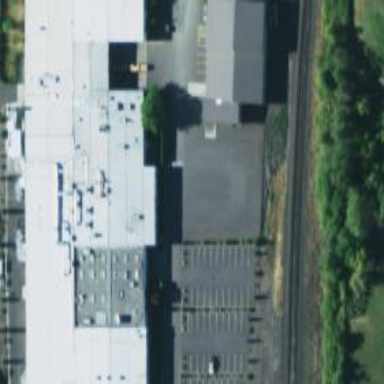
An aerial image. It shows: Industrial building.